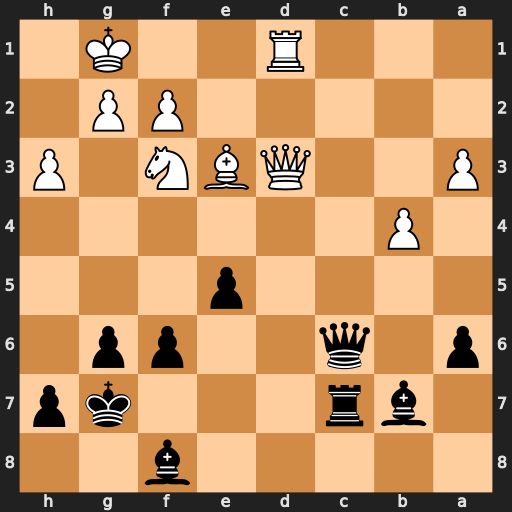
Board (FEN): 5b2/1br3kp/p1q2pp1/4p3/1P6/P2QBN1P/5PP1/3R2K1
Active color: b
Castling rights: -
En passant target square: -
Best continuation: e4 Qd2 exf3 Bh6+ Kf7